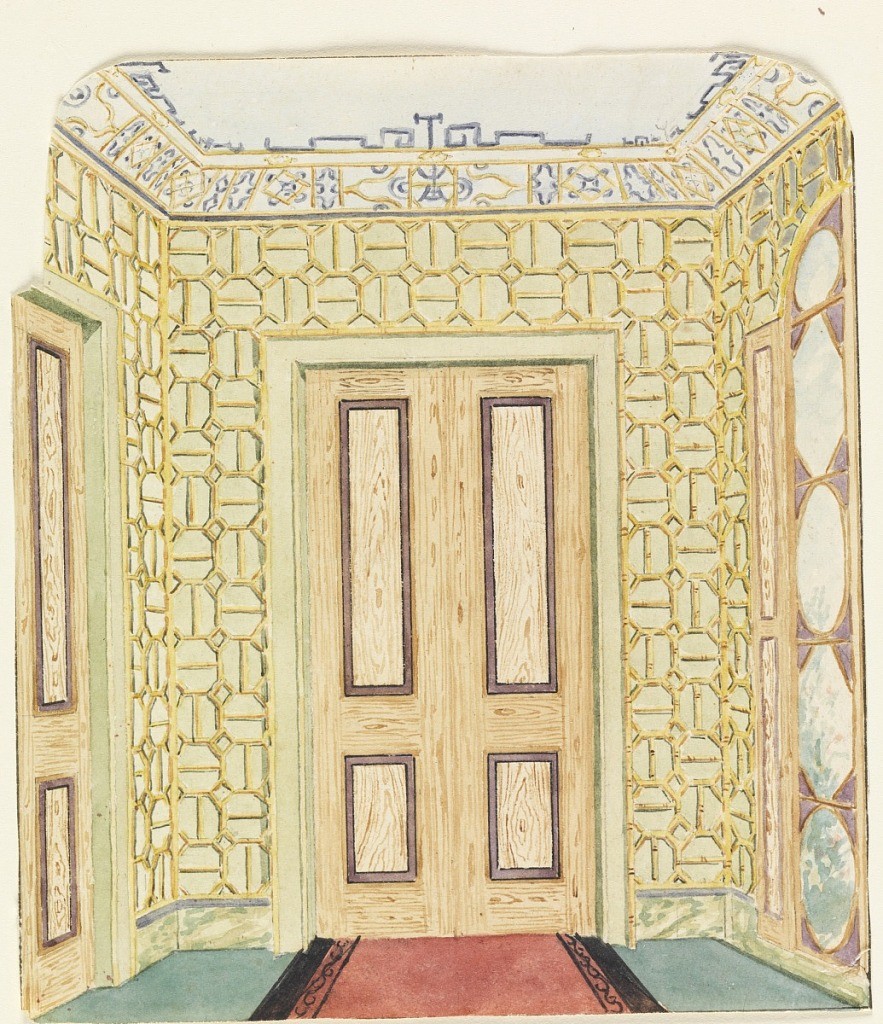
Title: Design for Lobby, Possibly the Ante Room to the Music Room
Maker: Frederick Crace, English, 1779–1859
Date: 1815–22
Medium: Brush and watercolor, pen and ink on paper
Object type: Drawing
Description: Vertical rectangle. Design for the Royal Pavilion, Brighton. Perspective view of the end of a corridor, with a doorway on the wall facing the spectator, a section of another doorway at left, a long window at right. The wall covering: a bamboo in a geometric pattern. A marbleized dado; trellis design on cove of ceiling.

Original album associated with this collection still exists.  See 1948-40-1 accessory